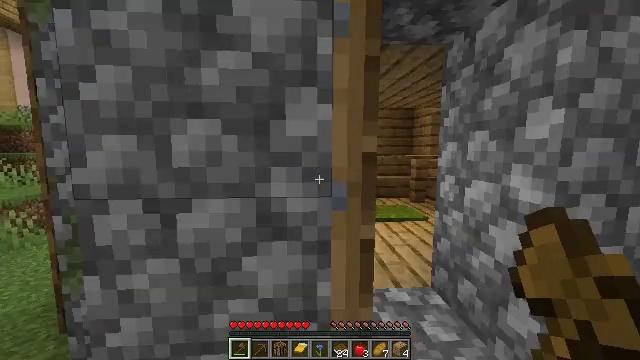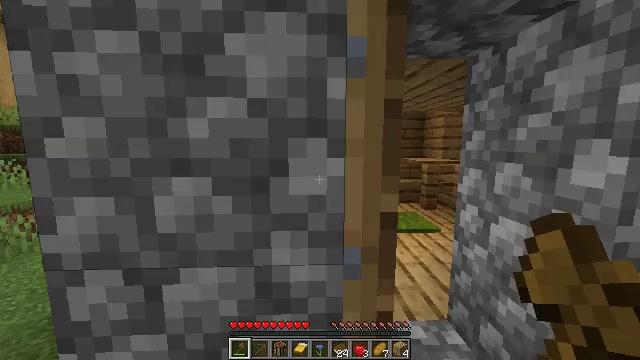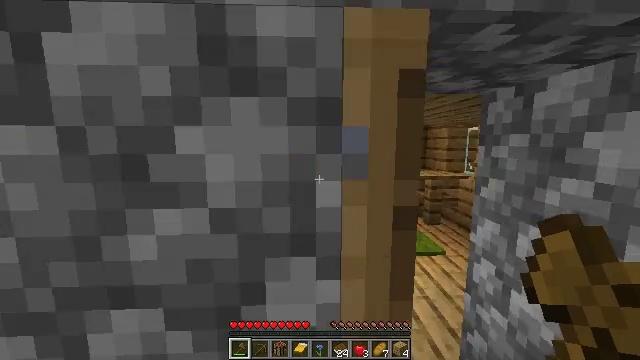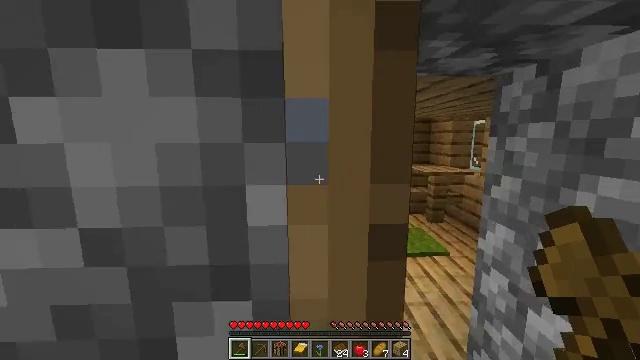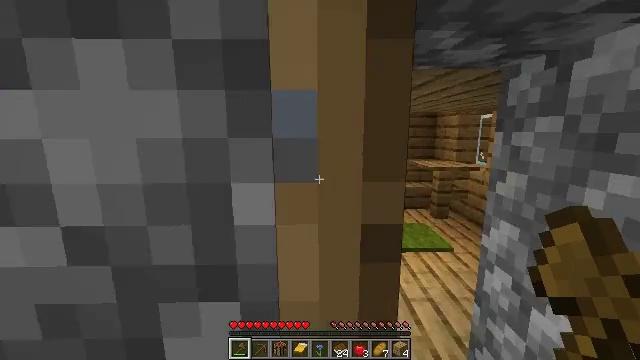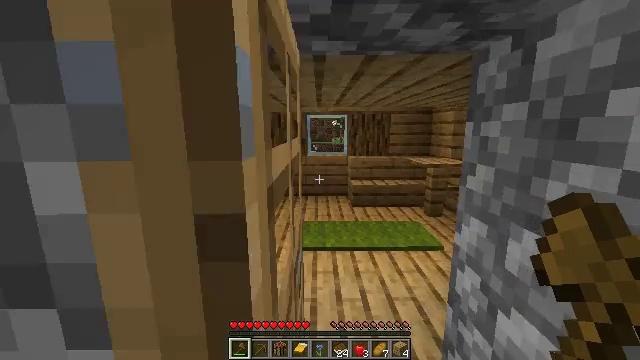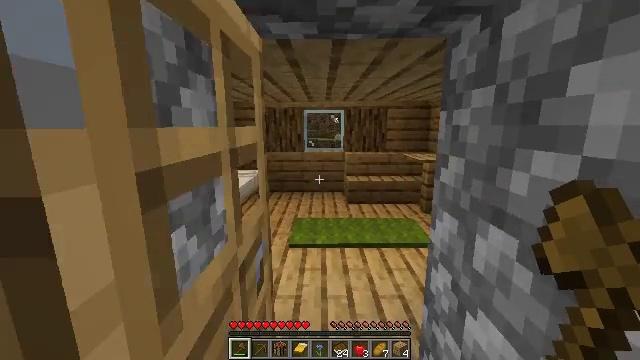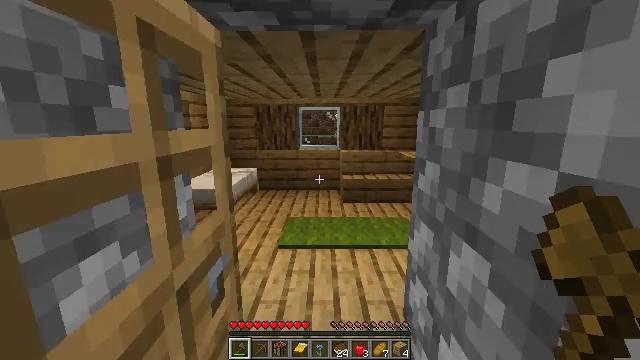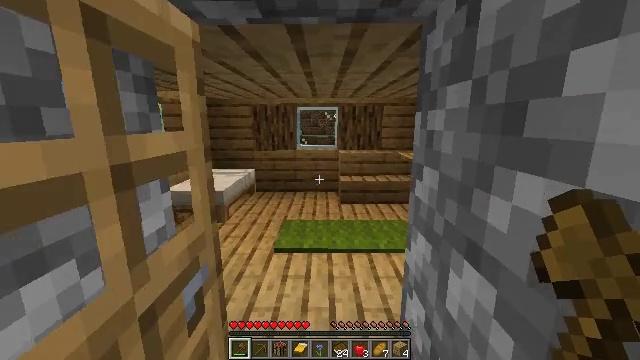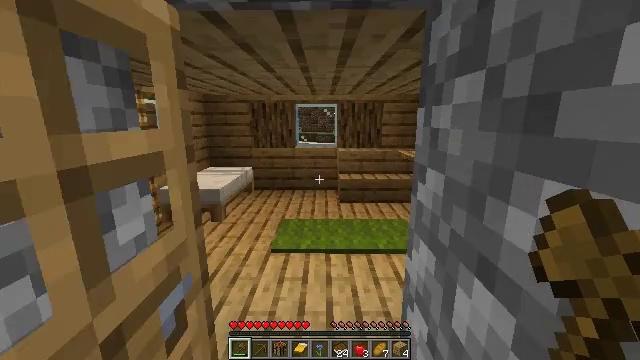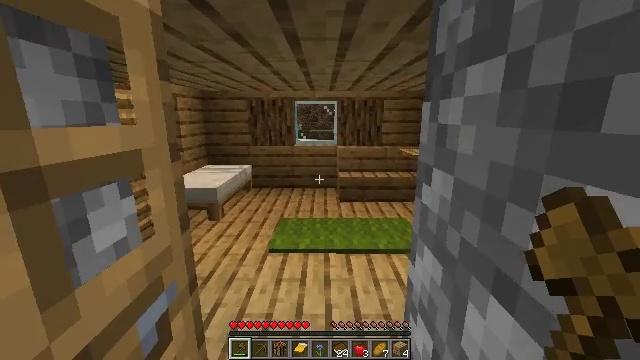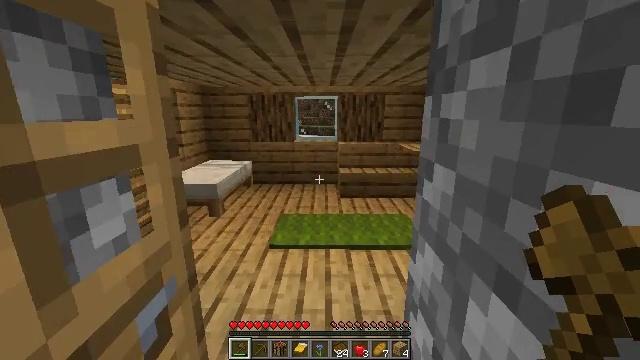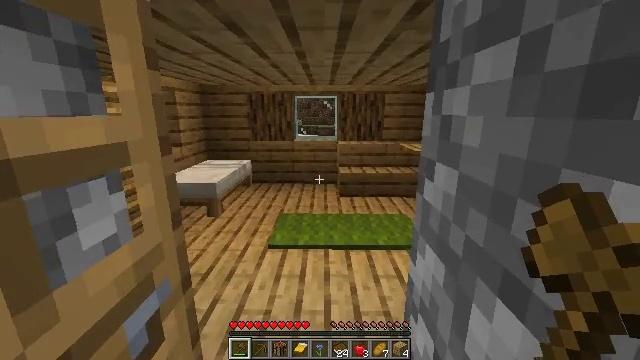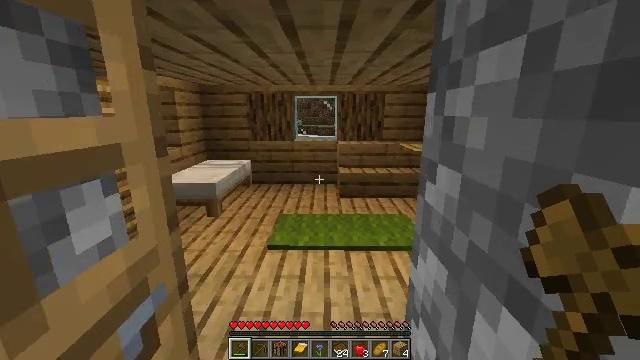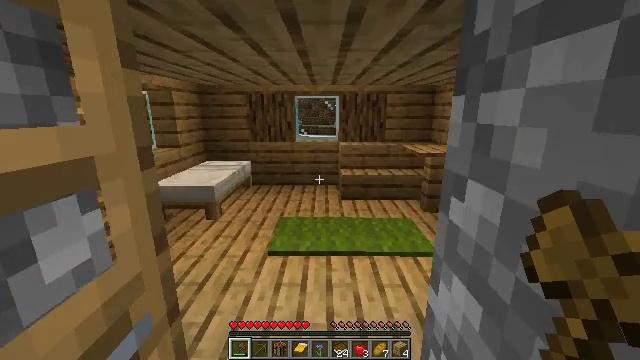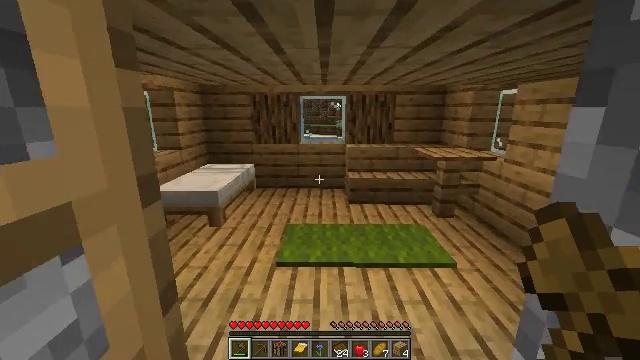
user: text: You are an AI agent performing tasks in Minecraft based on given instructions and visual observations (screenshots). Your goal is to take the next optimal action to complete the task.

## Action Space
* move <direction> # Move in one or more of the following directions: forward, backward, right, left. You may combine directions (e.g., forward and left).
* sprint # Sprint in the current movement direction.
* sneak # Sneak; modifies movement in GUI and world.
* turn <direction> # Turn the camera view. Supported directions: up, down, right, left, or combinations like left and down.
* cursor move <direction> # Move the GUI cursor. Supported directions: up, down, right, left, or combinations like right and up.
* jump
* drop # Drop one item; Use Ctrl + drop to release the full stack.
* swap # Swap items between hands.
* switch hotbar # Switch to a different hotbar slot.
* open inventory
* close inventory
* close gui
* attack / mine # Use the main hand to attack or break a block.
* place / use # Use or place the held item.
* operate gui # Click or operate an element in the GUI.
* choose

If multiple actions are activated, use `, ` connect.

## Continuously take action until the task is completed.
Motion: motion action
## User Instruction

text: Collect a hay block for crafting.
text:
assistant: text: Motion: move forward, turn left and down
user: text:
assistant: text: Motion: move forward and move right
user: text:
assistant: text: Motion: move forward and move right, turn down
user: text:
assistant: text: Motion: move forward and move right, turn left and down
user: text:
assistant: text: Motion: move forward and move right
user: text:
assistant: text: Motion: move forward and move right
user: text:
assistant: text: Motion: move forward and move right
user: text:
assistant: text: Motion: move forward and move right
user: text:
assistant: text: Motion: move right
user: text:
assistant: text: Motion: move right
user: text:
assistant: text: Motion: move right
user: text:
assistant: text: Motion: move right
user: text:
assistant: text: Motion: move forward and move right
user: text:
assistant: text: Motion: move forward and move left
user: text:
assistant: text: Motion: move forward and move left
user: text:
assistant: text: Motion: move forward and move left
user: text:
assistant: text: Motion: move forward and move left
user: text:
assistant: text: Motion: move forward and move left, turn down
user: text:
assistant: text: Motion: move forward and move left, turn right and down
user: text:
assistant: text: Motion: move forward, turn right
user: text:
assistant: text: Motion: move forward, turn right
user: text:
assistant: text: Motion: move forward
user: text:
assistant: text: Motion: move forward
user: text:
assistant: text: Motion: turn left and down
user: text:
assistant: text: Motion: turn left and down
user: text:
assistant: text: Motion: turn left and down
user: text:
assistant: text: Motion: turn left and down
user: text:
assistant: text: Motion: no_op
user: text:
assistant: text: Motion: no_op
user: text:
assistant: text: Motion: no_op